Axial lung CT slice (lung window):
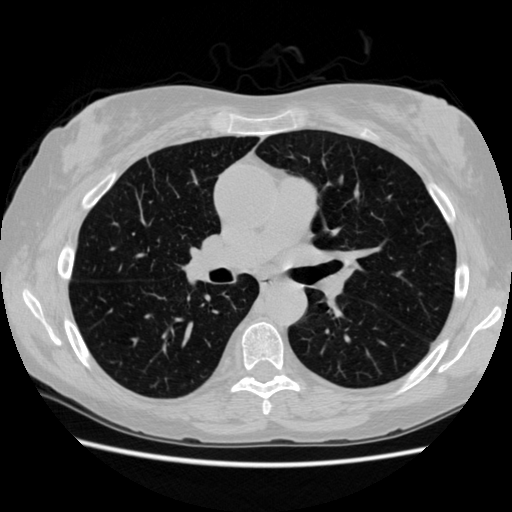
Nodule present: no